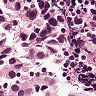
Metastatic tissue present: yes